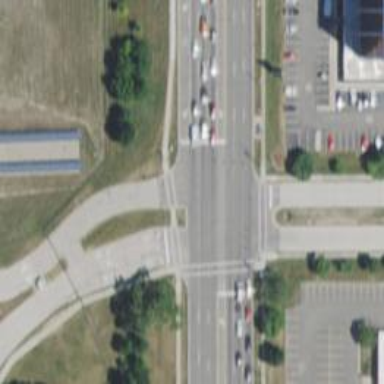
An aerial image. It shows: Primary highway with asphalt surface and separate sidewalk.